Question: I am trying to retrieve json data using jquery ajax.
'''
alert(data.EntryList.Entry.FirstName) //This returns undefined
'''
I am trying to get the value of first name, last name etc.
Here is the code looks like
'''
$.ajax({
url: "",
context: document.body,
type: "GET",
dataType: "jsonp",
success: function(data) {
console.log(data);
alert(data.EntryList.Entry.FirstName)
}
}); //Ajax End
'''
Console log screenshot below

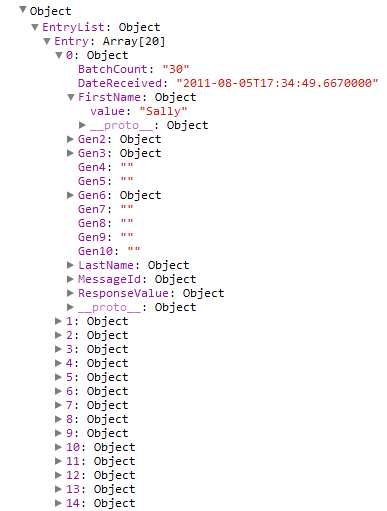
Answer: In addition to what others have said you could also use '$.map()' or '$.each()' functions that JQuery provides to iterate over arrays.
'''
var entries = data.EntryList.Entry;
$.each(entries, function(index,entry) {
console.log(entry.FirstName);
});
'''
or
'''
var entries = data.EntryList.Entry;
$.map(entries, function(entry,index) {
console.log(entry.FirstName);
});
'''
And also 'data.EntryList[i].Entry.FirstName' is an 'object' . So 'alert' may not be doing what you intend it to do. You should alert 'data.EntryList[i].Entry.FirstName.value'